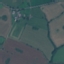
Land use / land cover: Pasture